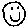
Label: smiley face